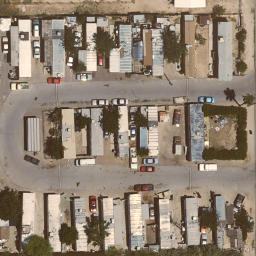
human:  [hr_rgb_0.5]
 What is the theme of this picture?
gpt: mobile home park

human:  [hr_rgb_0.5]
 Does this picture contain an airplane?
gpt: no

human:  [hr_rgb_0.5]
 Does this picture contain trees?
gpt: yes

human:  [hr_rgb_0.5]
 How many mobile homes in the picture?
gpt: twenty

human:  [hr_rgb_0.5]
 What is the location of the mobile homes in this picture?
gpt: up, center and bottom